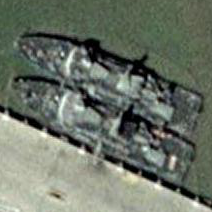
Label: destroyer